Question: When using google maps api to display something google has started adding local restaurants/hotels into the map.
How can I hide them from appearing. I checked the same locations on sites that use maps (like yelp) and they successfully hide the local hotels/restaurants.
I've been looking for layers/overlays but can't figure out how I remove this default behavior.
<URL>

These things are appearing on my maps. is it possible to hide these bubbles and names?
<URL>
says that 3.6 introduces business icons on by default. So setting v=3.5 as a parameter will hide the "Business icons".
Is there a way of hiding the business messages without sticking with an older version of the api?
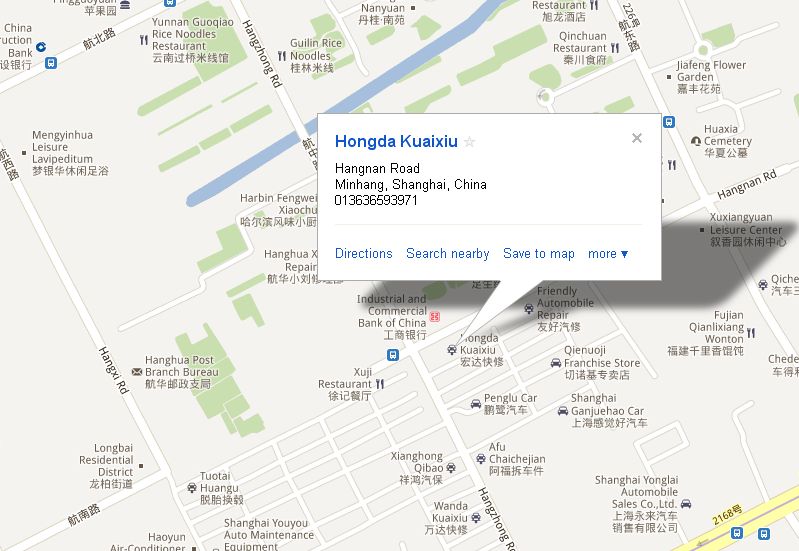
Answer: you can set them invisible by setting the map style properly. See
<URL>
and
<URL>
sth like that should do the trick (though not tested):
'''
var noPoi = [
{
featureType: "poi",
stylers: [
{ visibility: "off" }
]
}
];
map.setOptions({styles: noPoi});
'''